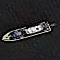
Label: civil